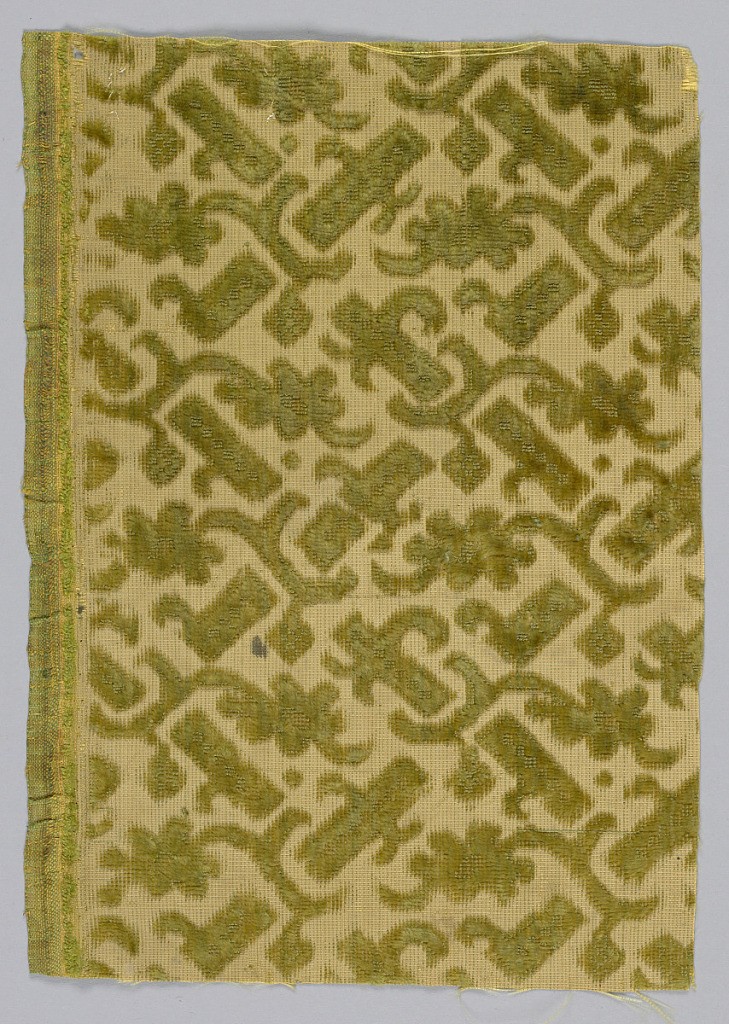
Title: Fragment
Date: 16th–early 17th century
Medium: silk Technique: supplementary warp pile (velvet), cut and uncut
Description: Four fragments of cut and uncut silk velvet in small scale stylized patterns.